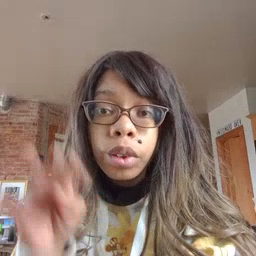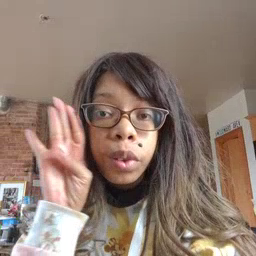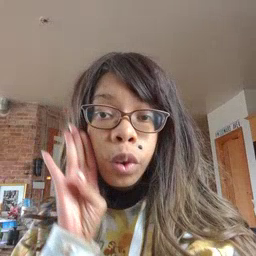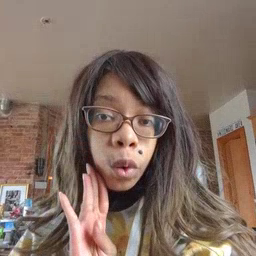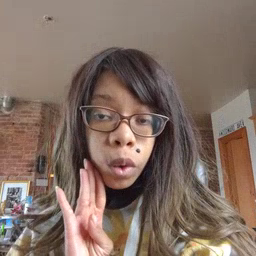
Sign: brown